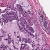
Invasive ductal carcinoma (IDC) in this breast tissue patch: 0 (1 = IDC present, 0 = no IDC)